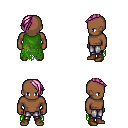
a pixel art fantasy rpg character, male body template, human, dark skin, green tattered cape, metal pants, pink long mohawk hairstyle, brown shoes, four views (front, back, left, right), 2x2 character sprite sheet, small pixel art, hard edges, no anti-aliasing